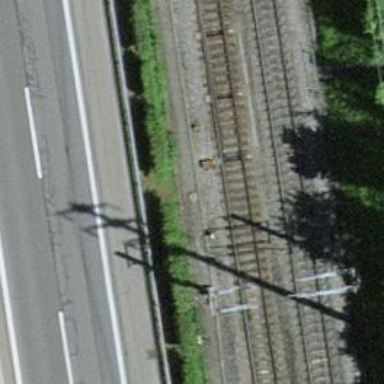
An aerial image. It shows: Railway switch.